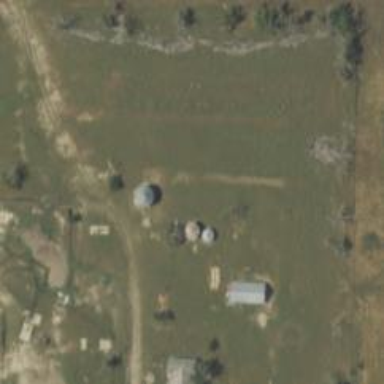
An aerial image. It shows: Silo.